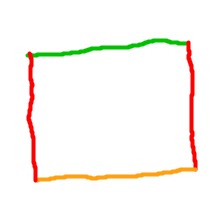
Shape: rectangle